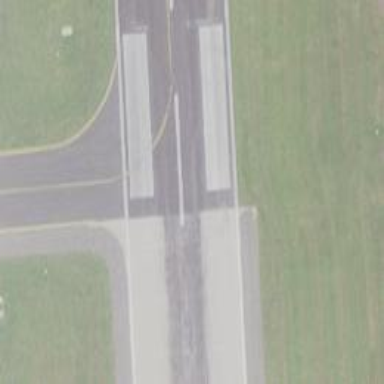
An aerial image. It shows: Asphalt runway at the airport.